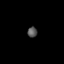
Tissue: skin
Cell type: Epithelial cells
Senescence score: 0.2729
Nuclear area (px): 97
Mean DAPI intensity: 87.598